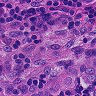
Metastatic tissue present: yes